Aerial crown-view tile of a tropical tree (Barro Colorado Island, Panama), acquired 20240813:
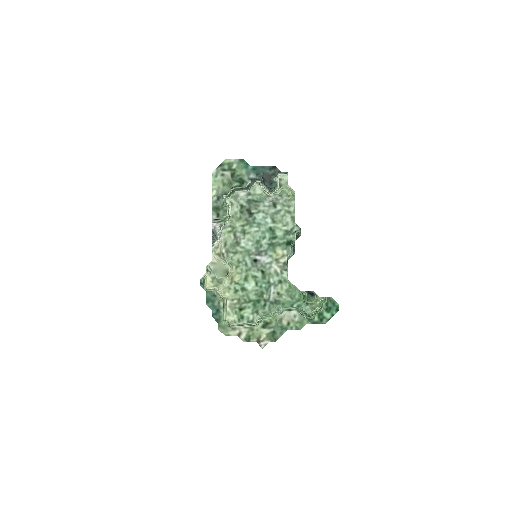
Species: Cecropia insignis
GBIF accepted scientific name: Cecropia insignis
Crown area: 23.019 m²